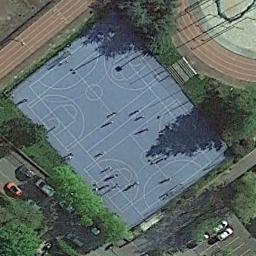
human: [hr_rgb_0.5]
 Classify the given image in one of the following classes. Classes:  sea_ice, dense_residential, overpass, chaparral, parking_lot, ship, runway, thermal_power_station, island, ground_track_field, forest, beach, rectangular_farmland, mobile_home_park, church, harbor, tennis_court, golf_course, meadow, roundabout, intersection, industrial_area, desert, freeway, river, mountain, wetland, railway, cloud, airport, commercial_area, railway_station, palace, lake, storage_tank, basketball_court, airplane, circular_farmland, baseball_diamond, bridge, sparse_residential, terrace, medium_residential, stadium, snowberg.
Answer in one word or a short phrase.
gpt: basketball_court